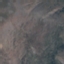
Label: HerbaceousVegetation